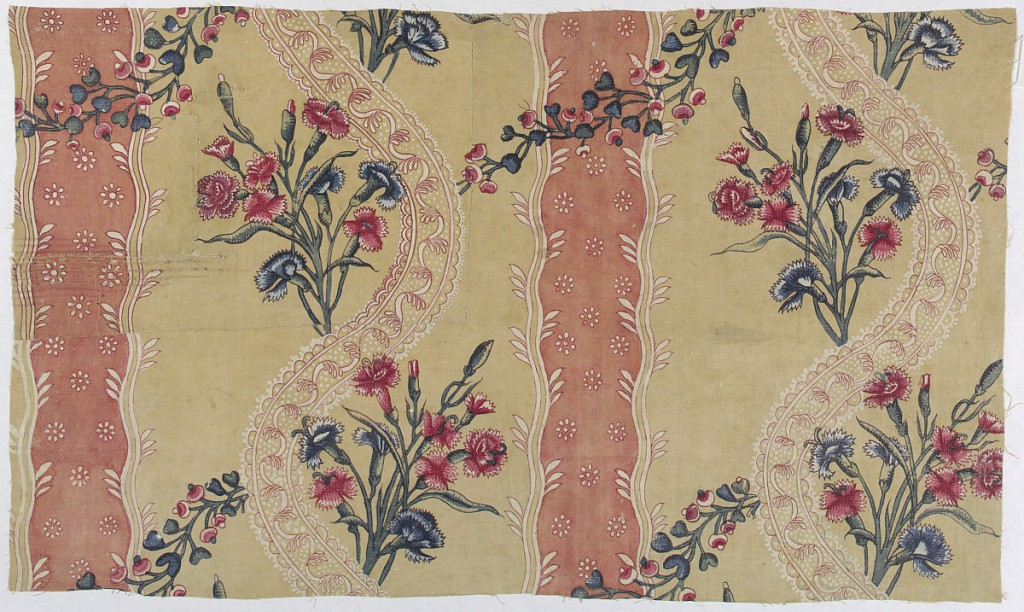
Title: Chintz
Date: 18th century
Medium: cotton Technique: mordants for 3 reds and black applied by pen and brush; madder dyed; 2 blues applied by brush over resist; yellow applied by immersion over resist; madder in orange stripe applied by block; chintz on plain weave
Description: Curving lace and flowers on a yellow ground.